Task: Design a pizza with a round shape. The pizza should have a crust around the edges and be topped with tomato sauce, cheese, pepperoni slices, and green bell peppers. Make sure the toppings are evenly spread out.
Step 312:
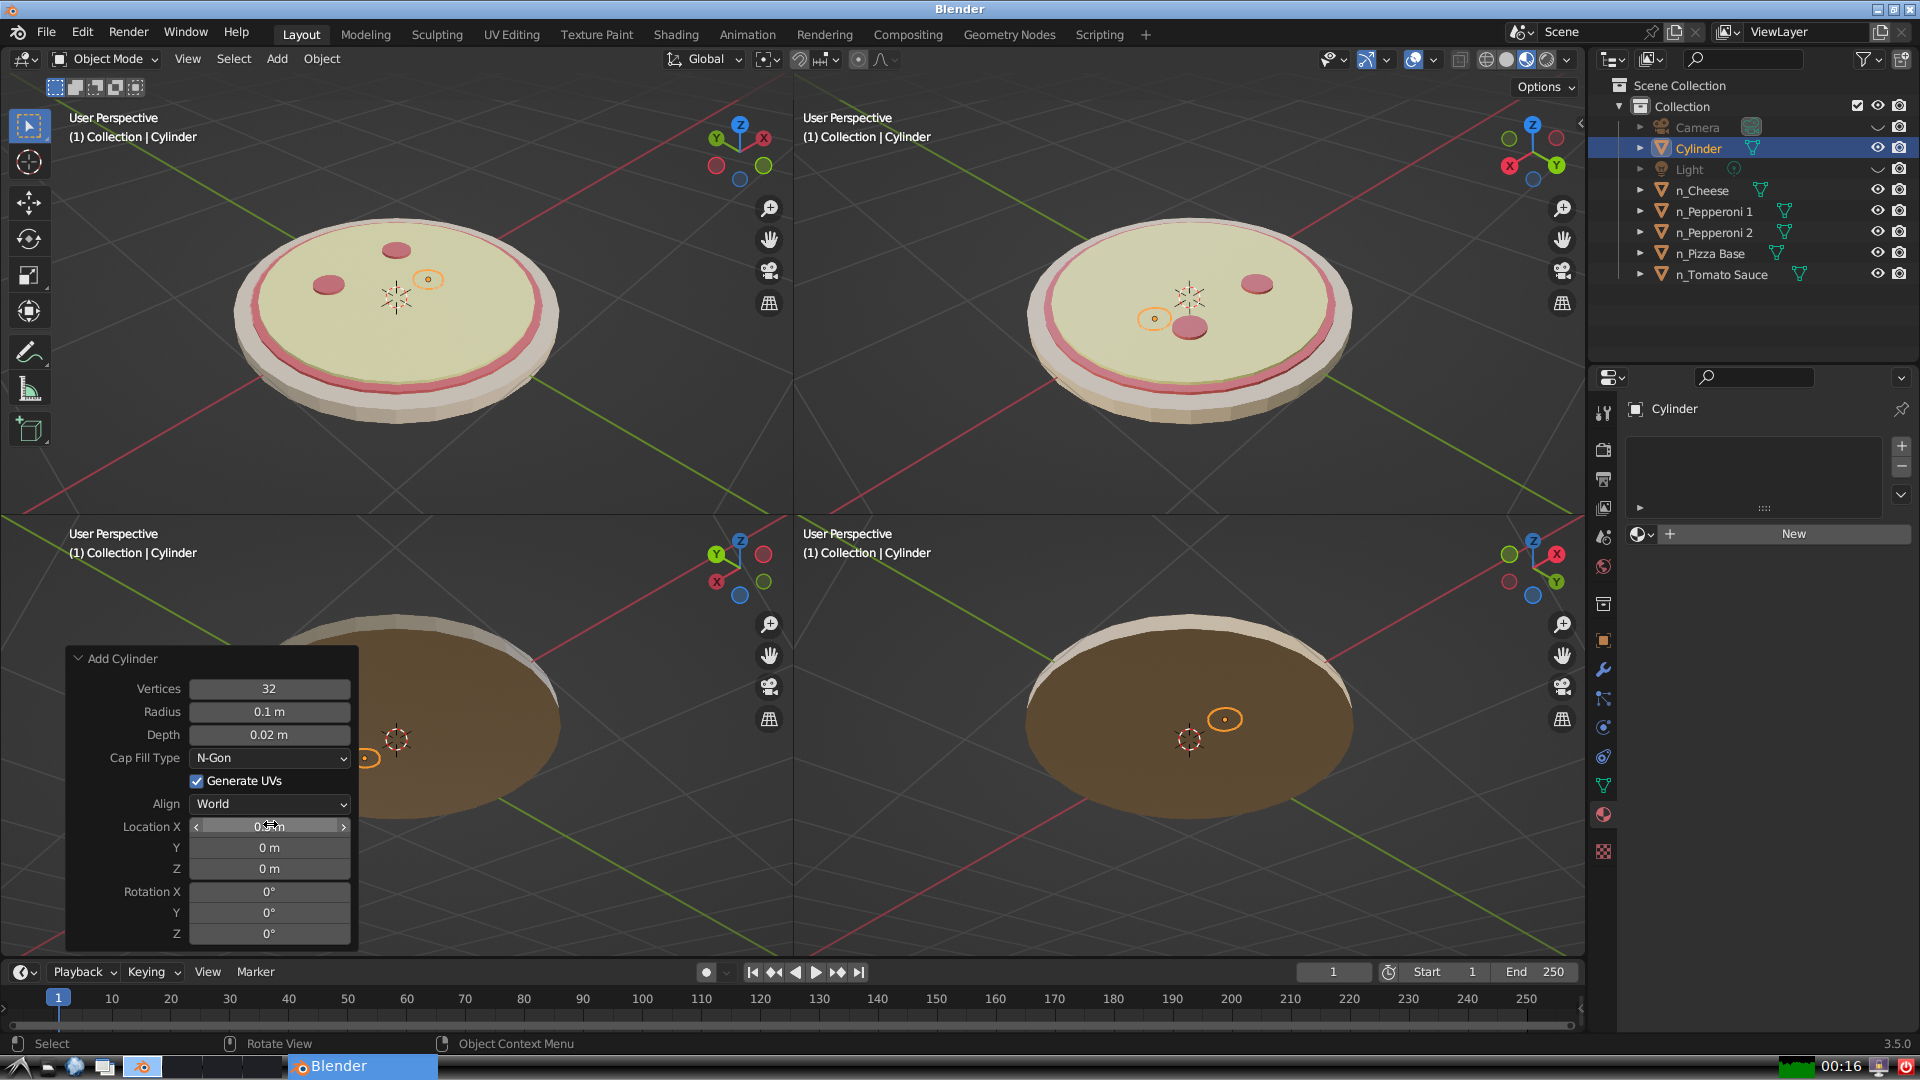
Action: {"mouse_move": [270, 844]}